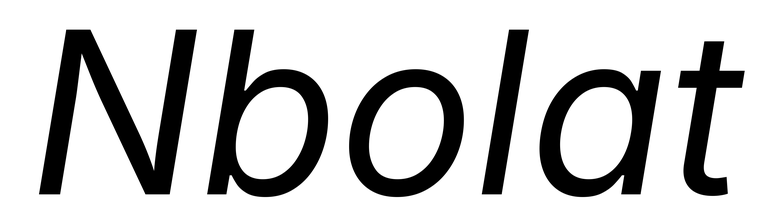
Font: Inter-Italic_Italic